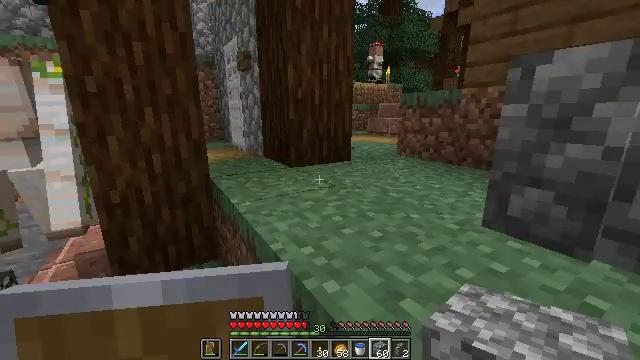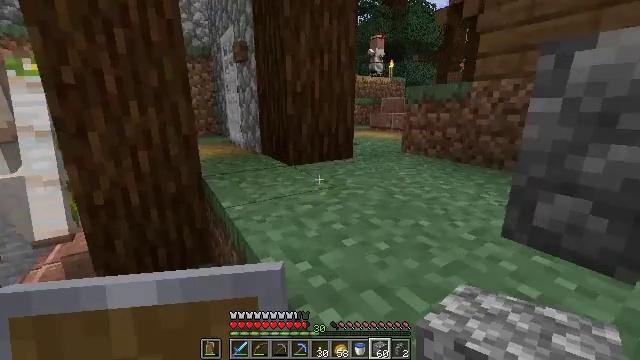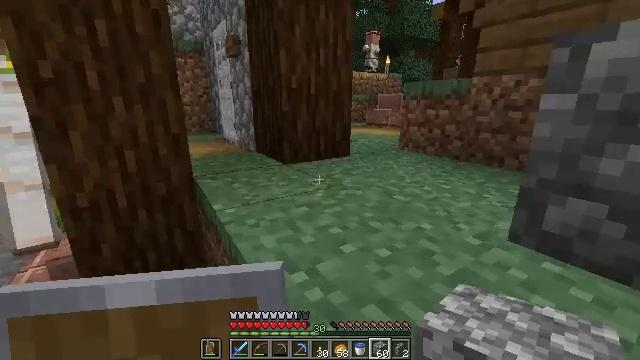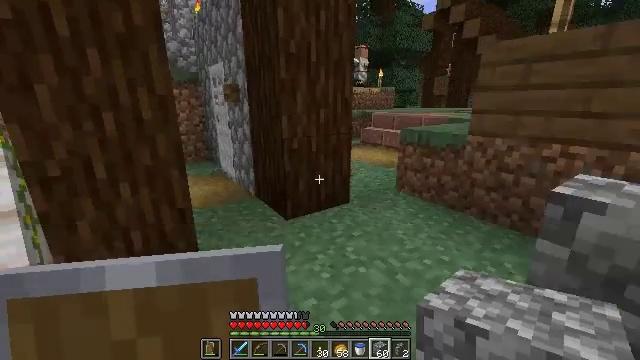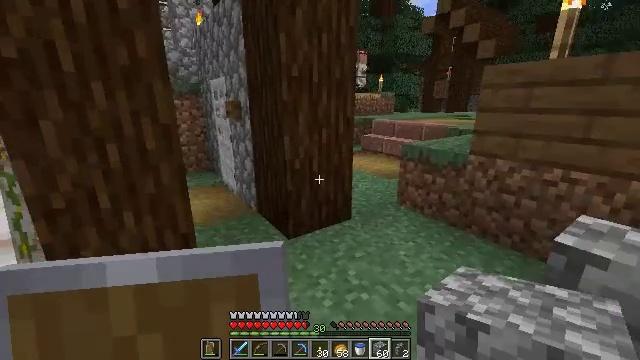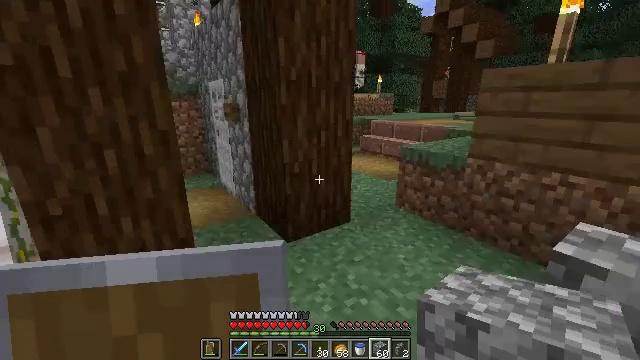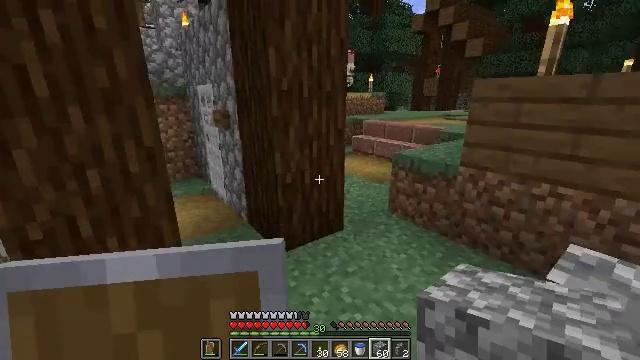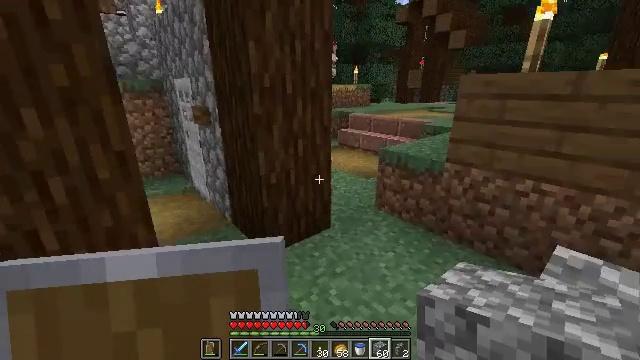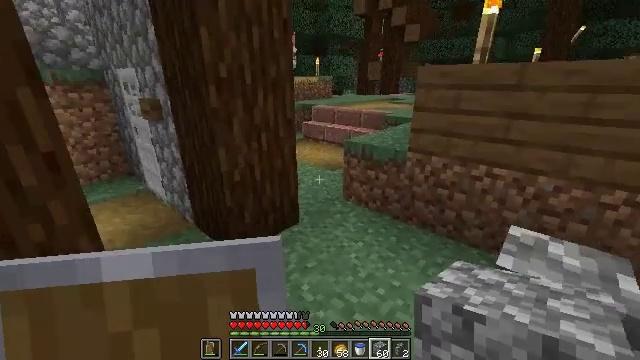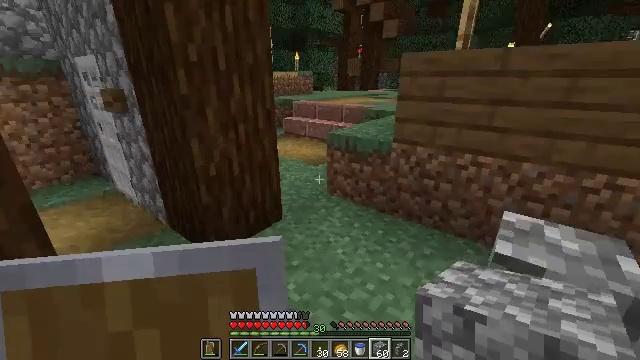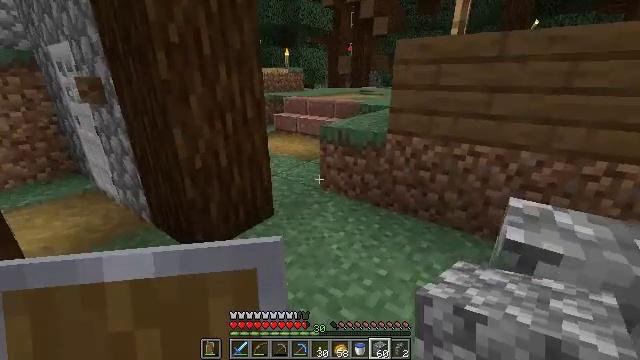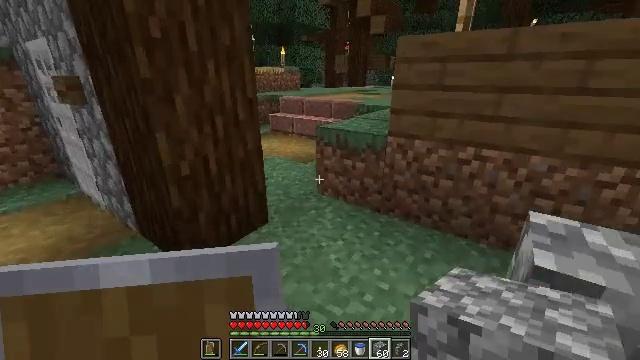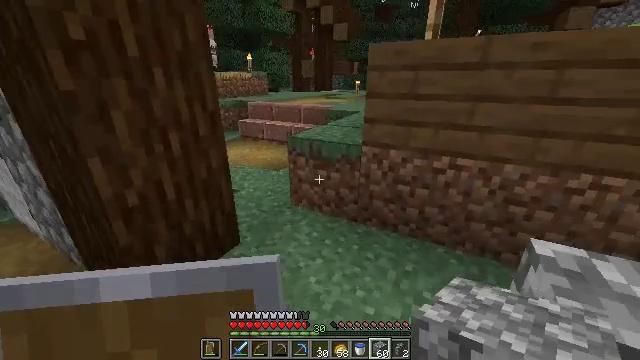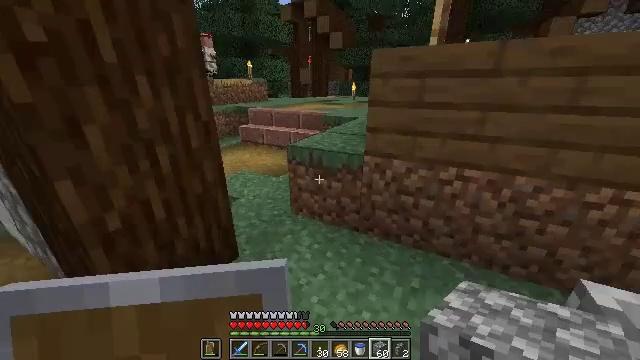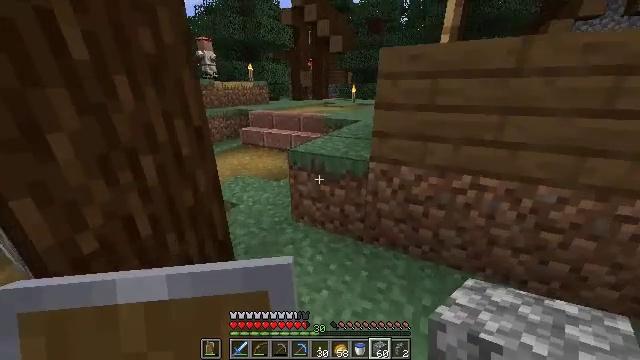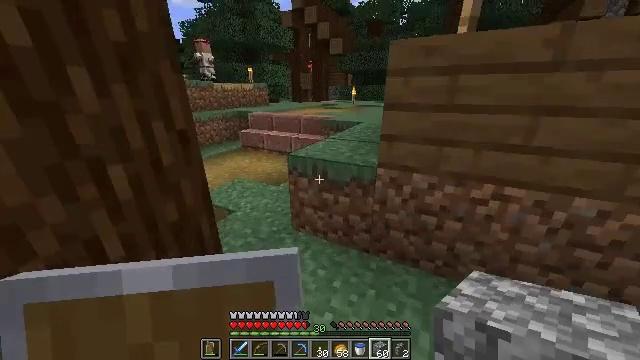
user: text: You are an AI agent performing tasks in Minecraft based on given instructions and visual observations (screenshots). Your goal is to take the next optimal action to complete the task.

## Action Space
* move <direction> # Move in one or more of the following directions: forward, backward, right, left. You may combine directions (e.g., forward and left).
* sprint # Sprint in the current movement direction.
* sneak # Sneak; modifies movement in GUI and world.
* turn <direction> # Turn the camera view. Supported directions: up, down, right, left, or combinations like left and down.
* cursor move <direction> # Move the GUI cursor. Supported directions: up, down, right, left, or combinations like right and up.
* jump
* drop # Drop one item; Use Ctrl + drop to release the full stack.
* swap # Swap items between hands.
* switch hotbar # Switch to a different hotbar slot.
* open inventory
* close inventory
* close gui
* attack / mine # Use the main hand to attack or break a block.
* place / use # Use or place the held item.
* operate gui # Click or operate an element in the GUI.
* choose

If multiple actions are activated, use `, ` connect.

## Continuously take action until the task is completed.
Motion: motion action
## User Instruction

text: Break down the cobblestone wall to collect it.
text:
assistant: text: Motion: move forward, turn down
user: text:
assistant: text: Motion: move forward and move right, jump
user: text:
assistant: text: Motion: move forward and move right, turn right, jump
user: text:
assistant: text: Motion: move forward and move right, jump
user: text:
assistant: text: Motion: move forward and move right, jump
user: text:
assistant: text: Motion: move forward and move right, turn right
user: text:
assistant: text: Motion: move forward, turn right and down
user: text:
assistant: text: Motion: move forward, turn right and down
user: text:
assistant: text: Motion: move forward, turn right
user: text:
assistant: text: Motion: move forward, turn right
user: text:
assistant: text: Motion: move forward, sprint
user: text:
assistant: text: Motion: move forward, sprint, turn right
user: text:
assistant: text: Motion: move forward, sprint
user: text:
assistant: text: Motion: move forward
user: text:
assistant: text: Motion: move forward
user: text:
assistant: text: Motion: move forward
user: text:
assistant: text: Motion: move forward, turn left and down
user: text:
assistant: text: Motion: move forward, turn left
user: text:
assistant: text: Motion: move forward, turn left
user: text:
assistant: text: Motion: move forward, turn left
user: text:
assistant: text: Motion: move forward, turn left, jump
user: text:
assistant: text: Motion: move forward and move right, turn left and down, jump
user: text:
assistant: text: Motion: move forward and move right, turn left and down, jump
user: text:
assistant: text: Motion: move forward and move right, turn left and down
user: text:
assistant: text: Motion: move back and move right, turn left and down
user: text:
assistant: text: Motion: move back, turn left and down
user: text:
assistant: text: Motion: move back
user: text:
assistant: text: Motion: move back
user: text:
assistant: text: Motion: move back, turn left
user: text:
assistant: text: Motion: move left, turn left and up